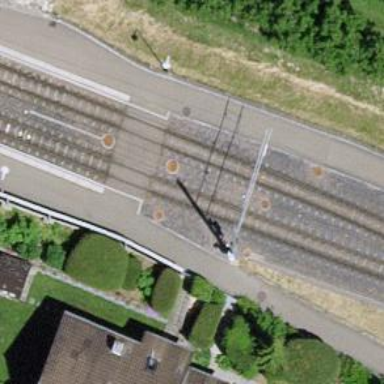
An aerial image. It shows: Crossing for the railway.